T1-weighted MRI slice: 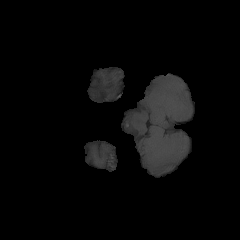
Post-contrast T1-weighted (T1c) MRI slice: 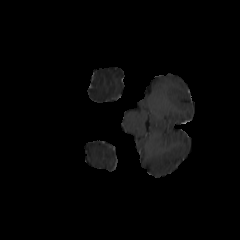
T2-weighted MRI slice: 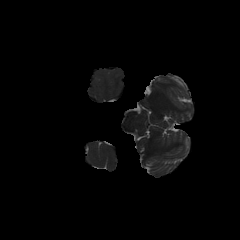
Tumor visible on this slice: no